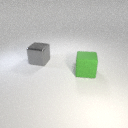
large green rubber cube to the right of large gray metal cube